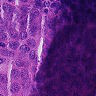
Metastatic tissue present: yes